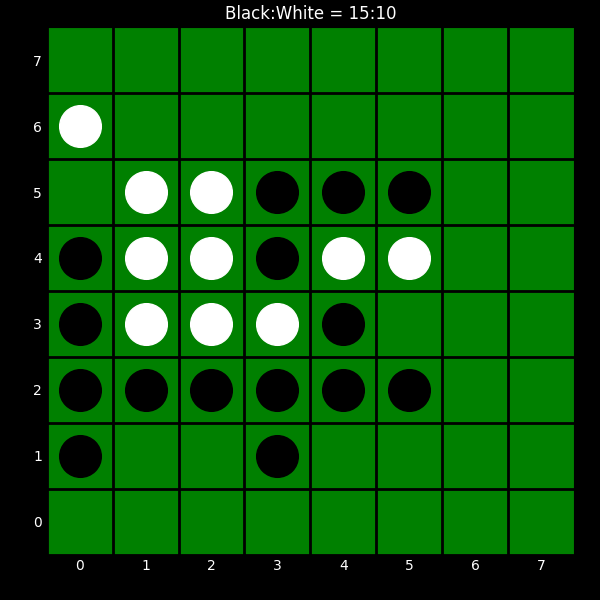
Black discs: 15
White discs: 10